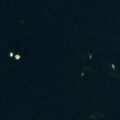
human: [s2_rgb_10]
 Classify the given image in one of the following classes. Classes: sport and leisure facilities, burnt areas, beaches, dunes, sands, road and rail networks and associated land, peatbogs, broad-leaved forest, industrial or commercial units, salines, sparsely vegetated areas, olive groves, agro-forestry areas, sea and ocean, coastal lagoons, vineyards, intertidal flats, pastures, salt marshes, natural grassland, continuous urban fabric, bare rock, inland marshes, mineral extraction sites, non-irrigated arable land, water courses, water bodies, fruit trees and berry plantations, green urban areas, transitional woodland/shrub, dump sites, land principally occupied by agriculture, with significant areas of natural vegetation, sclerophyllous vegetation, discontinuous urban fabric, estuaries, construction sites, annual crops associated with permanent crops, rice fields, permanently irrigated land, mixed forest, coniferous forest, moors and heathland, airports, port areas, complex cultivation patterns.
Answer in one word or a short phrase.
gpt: sea and ocean